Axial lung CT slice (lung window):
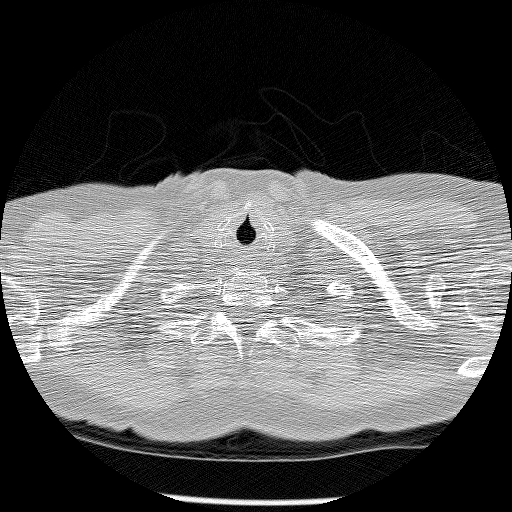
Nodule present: no